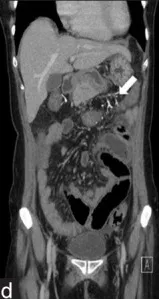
A 60-year-old female with fecal immunochemical test positive and recent onset (3-4 months) of intermittent abdominal pain with loose stools. Up to the splenic flexure , with characteristic threadlike or serpentine calcified subserosal and mesenteric veins (arrows) in the distribution along these bowel loops.
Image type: radiology (ct)